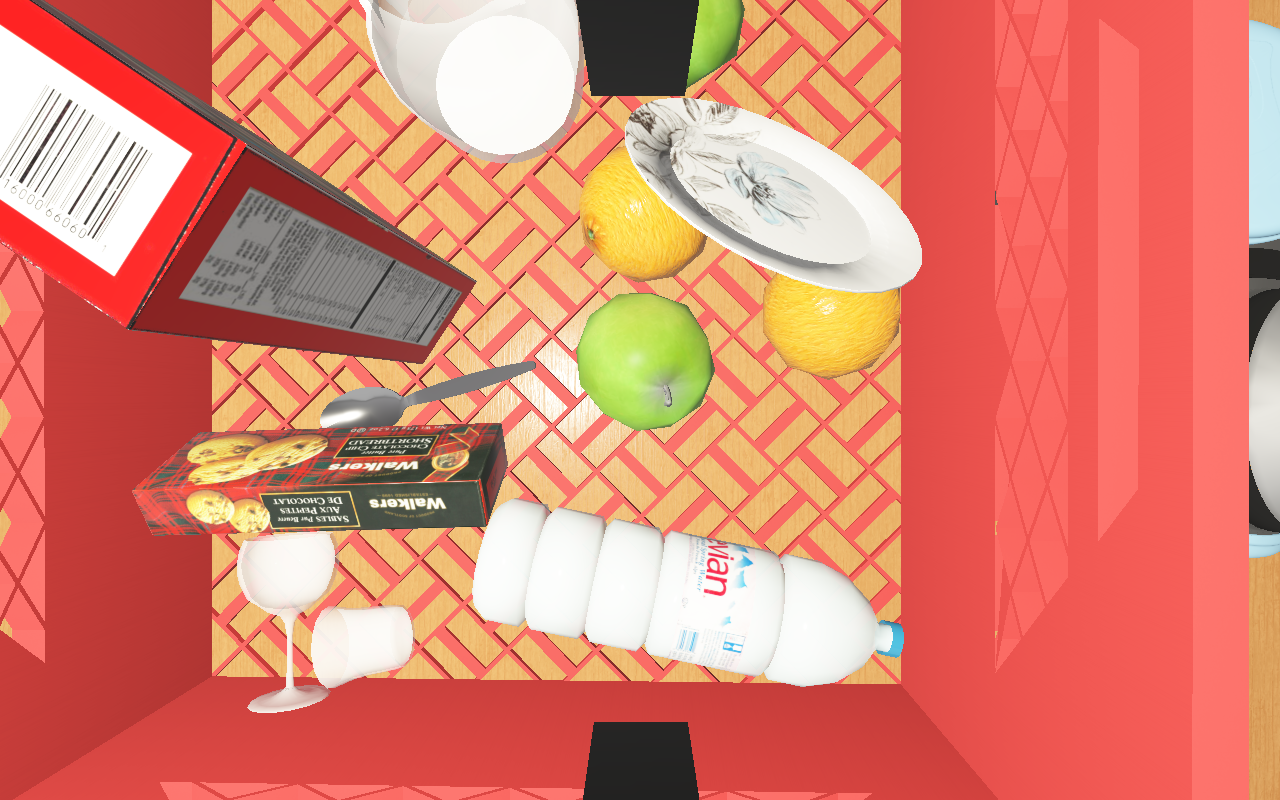
Objects in the scene:
carafe
apple
apple
orange
orange
cereal box
biscuit box